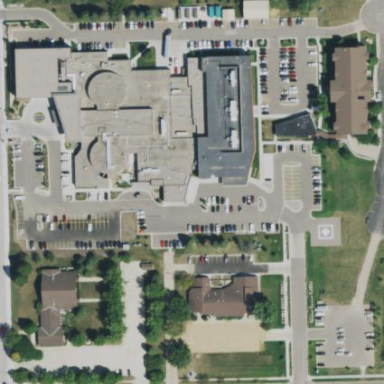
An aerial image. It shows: Healthcare facility identified as hospital.